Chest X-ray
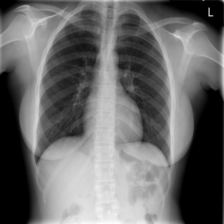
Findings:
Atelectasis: negative
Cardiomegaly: negative
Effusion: negative
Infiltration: negative
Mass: negative
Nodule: negative
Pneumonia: negative
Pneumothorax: negative
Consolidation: negative
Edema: negative
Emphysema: negative
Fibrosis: negative
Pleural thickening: negative
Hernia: negative